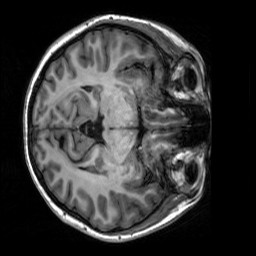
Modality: T1w
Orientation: axial
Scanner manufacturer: siemens
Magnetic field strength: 3 T
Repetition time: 2.3 s
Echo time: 0.00302 s